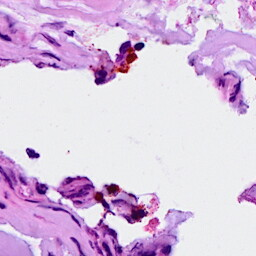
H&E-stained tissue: Breast